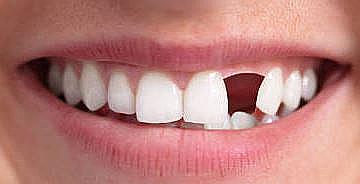
Condition: hypodontia